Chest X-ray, PA view. Patient: 63 years old, sex F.
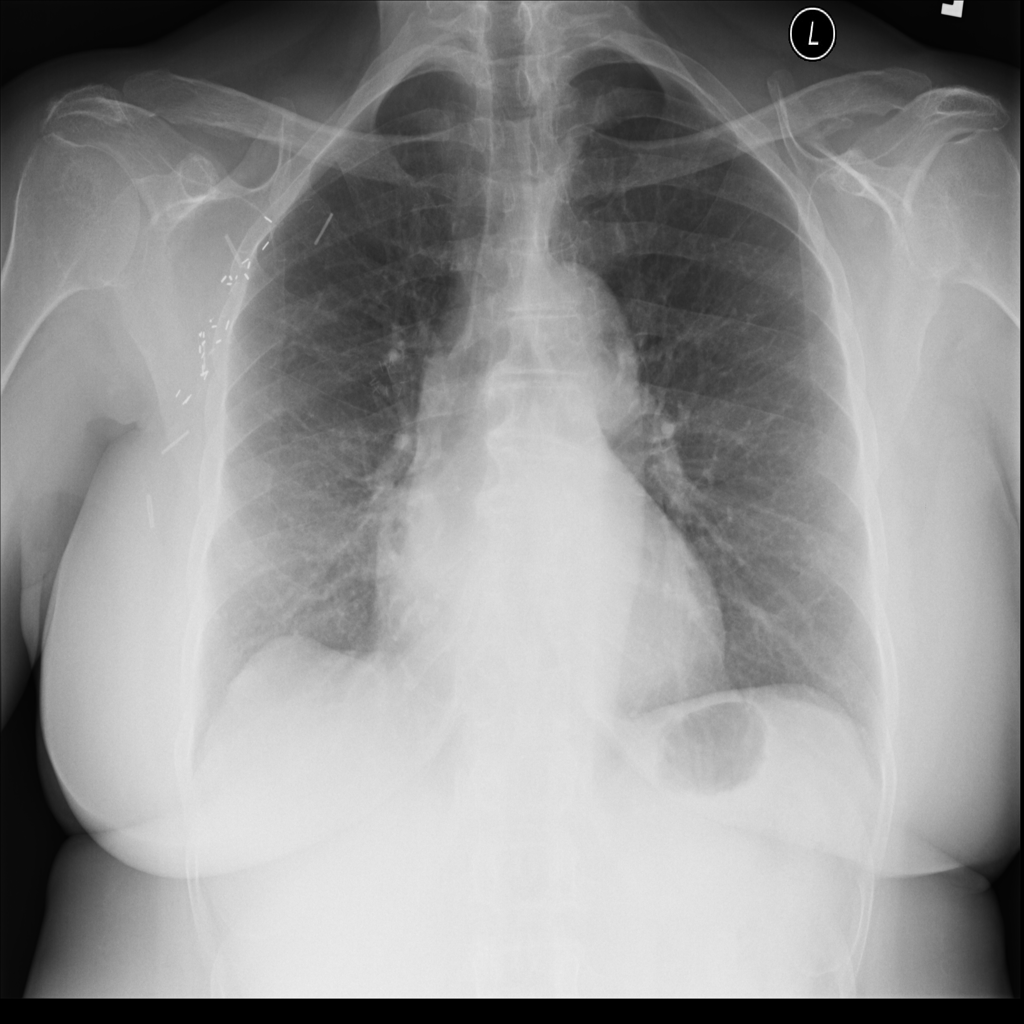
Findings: No Finding